Question:
What is the best strategy for the data that user inputs in the text field in the view controller indicated here as 1,to be sent to View Controller 2? The two views are not directly connected by segues.
Should that be handled using a delegate? If so, which object would be the delegate and which would be delegating?
Could sending data from 1 to 2 be achieved by keeping the reference to the object 2 in the object 1 and invoking a method accepting data from 1 on 2? In fact I tried it and it works. But is it the proper way to share data between view controllers?
Or maybe, is it possible to place a datasource in the main AppDelegate? If yes, how?
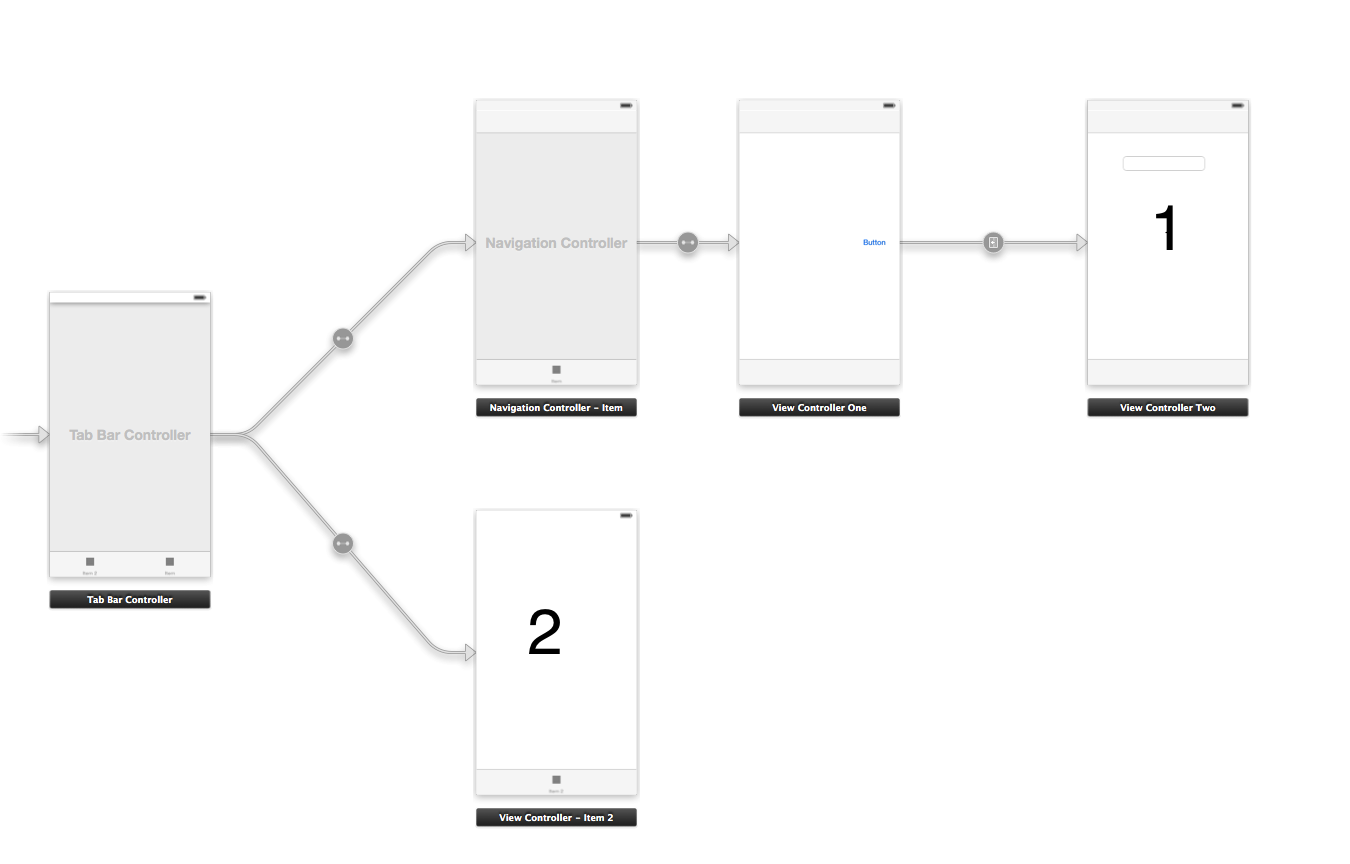
Answer: The short answer is "it depends".
Yes, you can have view controller 1 maintain a pointer to view controller 2 and set up a protocol to communicate information. However, view controller 2 might not exist a the time view controller 1 collects the information. or you might not want view controller 1 to have to know about view controller 2.
I would probably set up an app-wide data container singleton. (Do a search on the singleton design pattern in Objective C, here on SO or on Google if you're not familiar with it.) Then set up properties for the information you want to make global. You can add persistence to the data container object quite easily, and then you have a central repository for state data across your app.